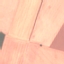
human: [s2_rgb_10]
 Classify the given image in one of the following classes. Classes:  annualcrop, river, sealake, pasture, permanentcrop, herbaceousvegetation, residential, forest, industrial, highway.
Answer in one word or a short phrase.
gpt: AnnualCrop